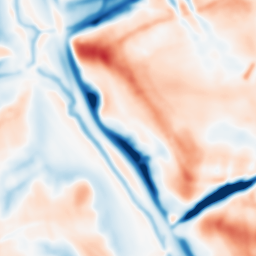
Category: multiscale
Decomposition family: dog_multiscale
Decomposition parameters: sigma_ratio: 1.6
n_scales: 4
base_sigma: 2
Upsampling method: bilinear
Upsampling parameters: scale: 2
Upsampling scale: 2